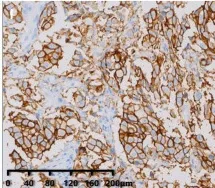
Response of the tumor metastases to treatment. (I) Very strong immunohistochemical staining (IHC 3+) of HER2 was observed in the tumor samples taken from the left chest wall of the patient in case 3.
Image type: pathology (immunostaining)